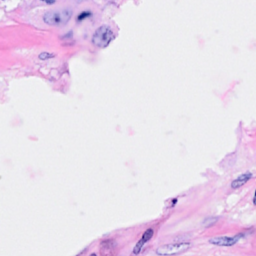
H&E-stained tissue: Breast